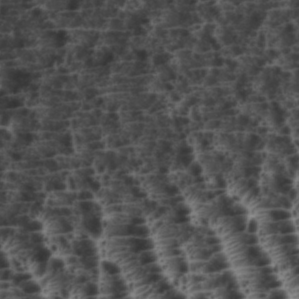
Label: non_frost